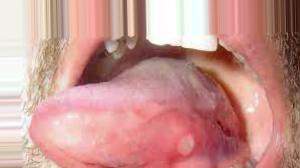
Condition: Mouth Ulcer